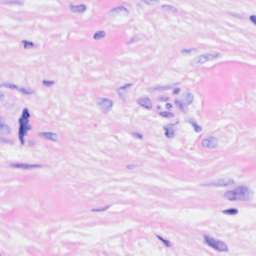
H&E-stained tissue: Breast